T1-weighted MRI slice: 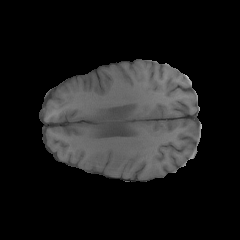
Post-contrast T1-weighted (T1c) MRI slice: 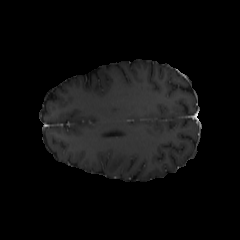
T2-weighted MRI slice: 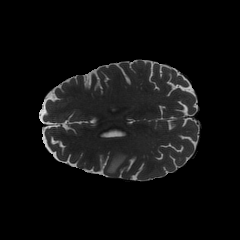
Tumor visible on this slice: yes